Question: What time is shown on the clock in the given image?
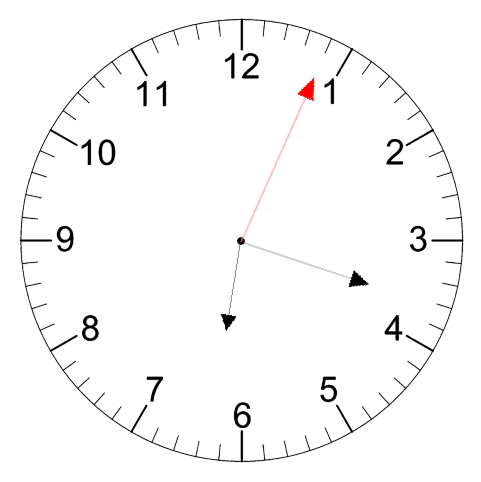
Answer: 06:18:04